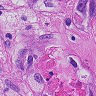
Metastatic tissue present: yes